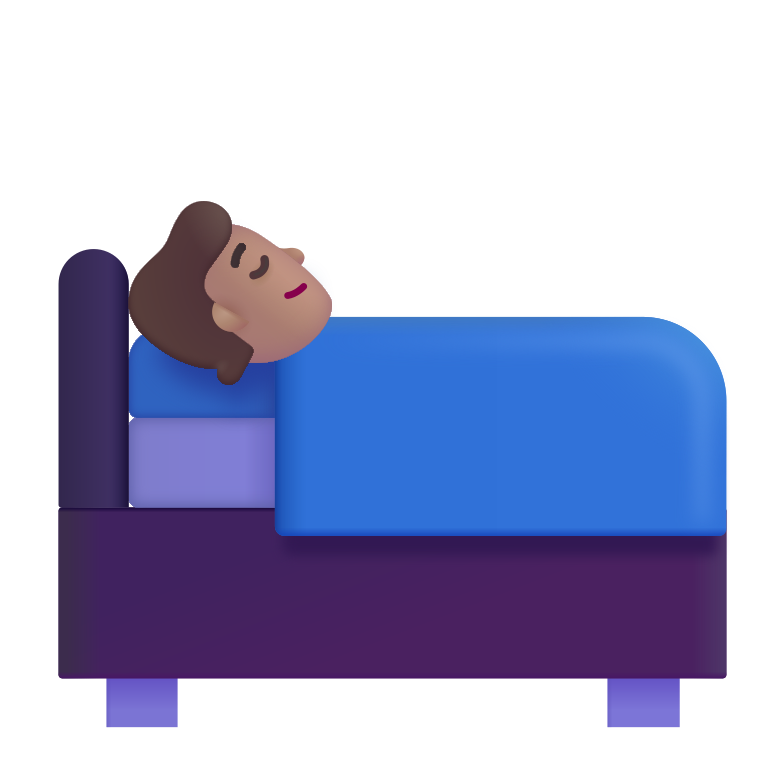
person in bed color